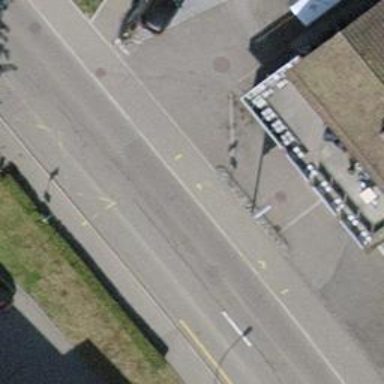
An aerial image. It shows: Public transport stop position.